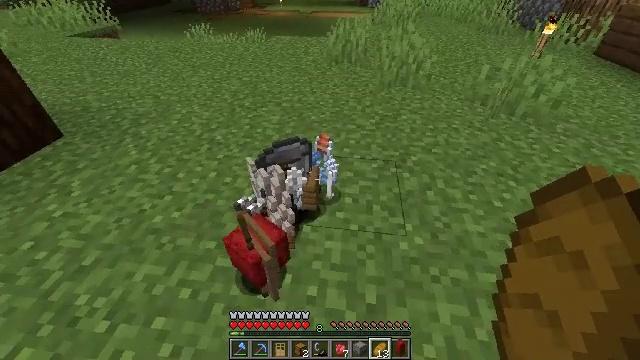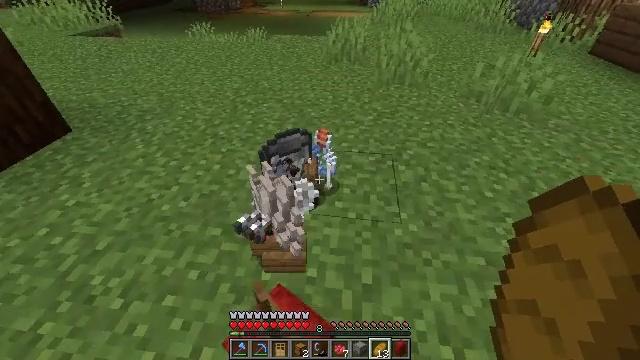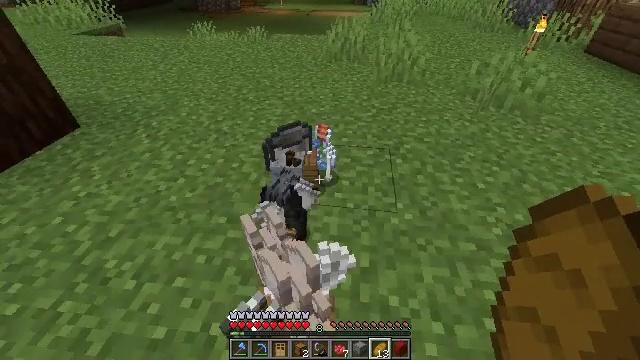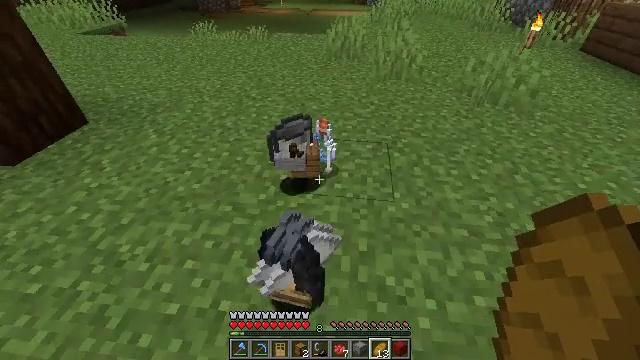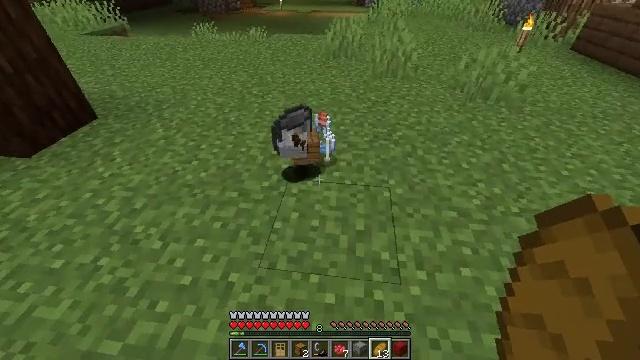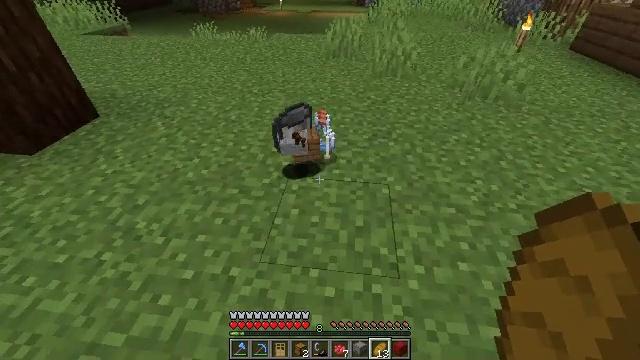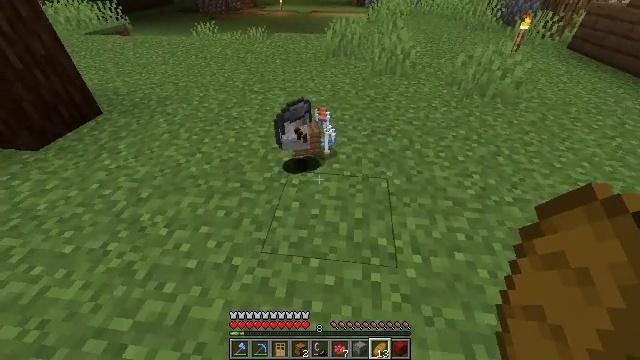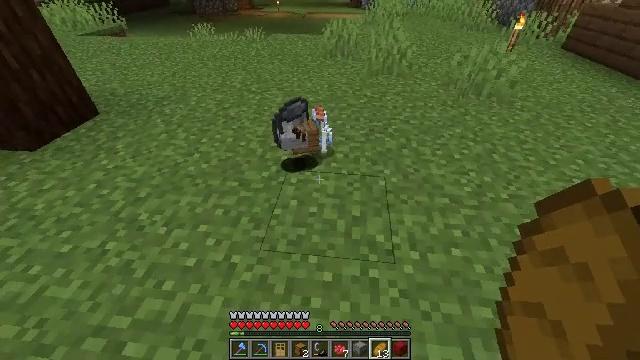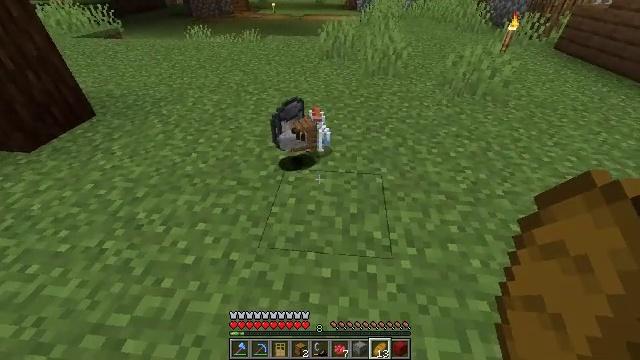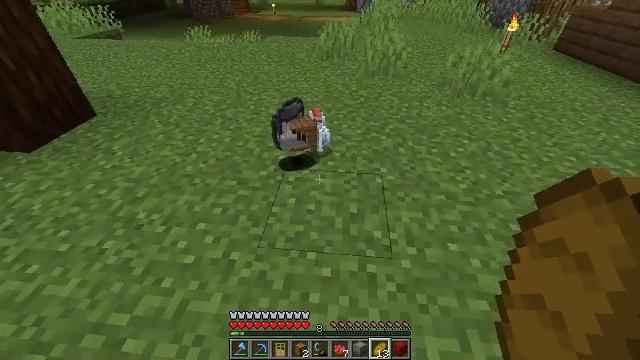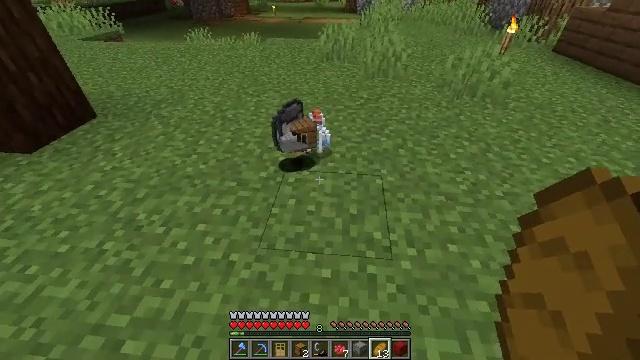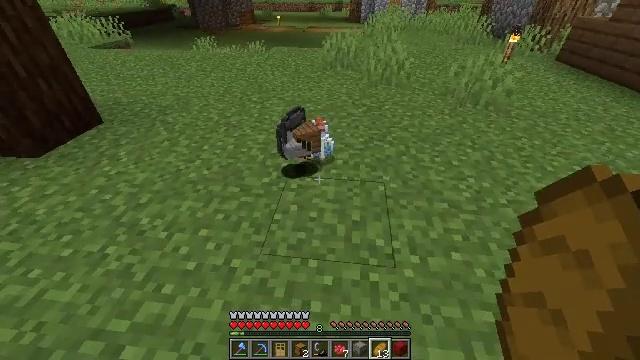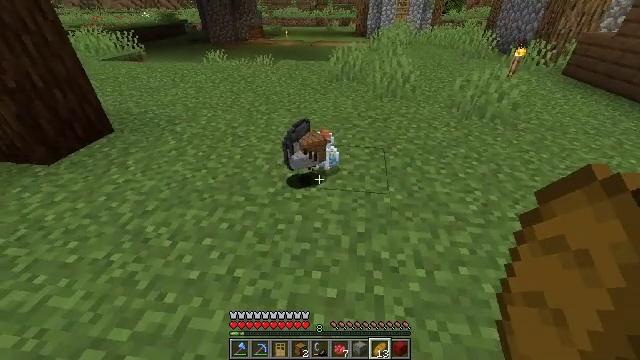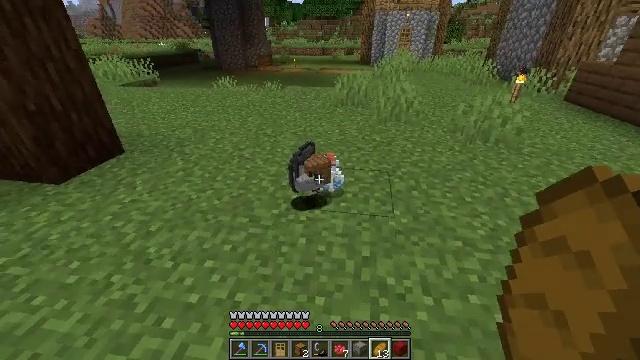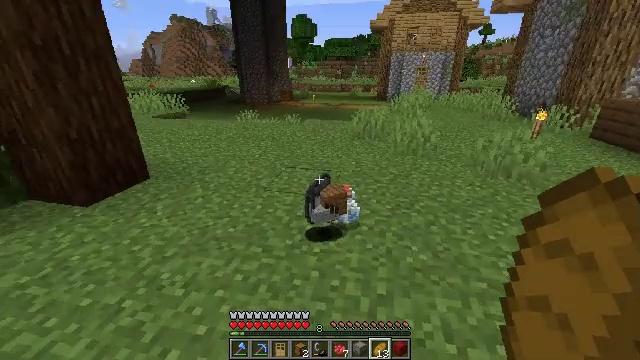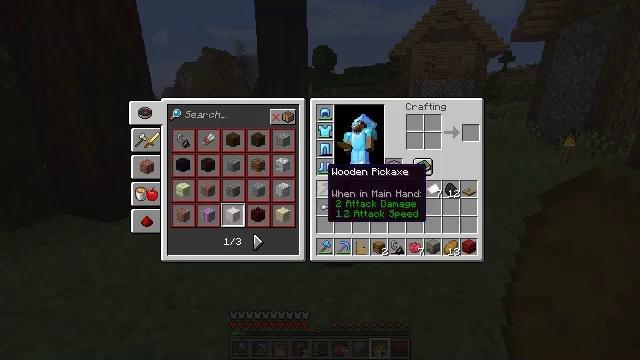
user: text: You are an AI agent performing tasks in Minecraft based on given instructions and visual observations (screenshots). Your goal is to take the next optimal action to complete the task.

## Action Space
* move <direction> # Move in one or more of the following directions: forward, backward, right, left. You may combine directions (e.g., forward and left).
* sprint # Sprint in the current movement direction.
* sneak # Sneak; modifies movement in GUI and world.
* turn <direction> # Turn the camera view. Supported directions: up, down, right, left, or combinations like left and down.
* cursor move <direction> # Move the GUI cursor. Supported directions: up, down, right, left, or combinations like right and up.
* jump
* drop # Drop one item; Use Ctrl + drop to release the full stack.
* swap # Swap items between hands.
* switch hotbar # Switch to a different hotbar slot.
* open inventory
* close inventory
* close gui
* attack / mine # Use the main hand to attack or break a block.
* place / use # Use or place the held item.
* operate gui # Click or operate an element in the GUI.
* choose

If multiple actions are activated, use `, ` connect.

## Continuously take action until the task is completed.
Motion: motion action
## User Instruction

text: Remove a red dye from the inventory.
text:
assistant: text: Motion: move back
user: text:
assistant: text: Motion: move back
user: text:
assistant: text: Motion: move back
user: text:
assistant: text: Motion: no_op
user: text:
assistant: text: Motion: no_op
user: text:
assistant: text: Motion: no_op
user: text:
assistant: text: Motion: no_op
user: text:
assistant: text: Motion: no_op
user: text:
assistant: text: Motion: no_op
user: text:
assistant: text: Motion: no_op
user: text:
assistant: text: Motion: turn up
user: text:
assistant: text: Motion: turn left and up
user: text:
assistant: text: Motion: turn left and up
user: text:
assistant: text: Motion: turn left and up
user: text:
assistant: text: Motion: turn left and up, open inventory
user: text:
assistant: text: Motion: open inventory
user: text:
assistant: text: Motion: open inventory
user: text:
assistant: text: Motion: no_op
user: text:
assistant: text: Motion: cursor move right
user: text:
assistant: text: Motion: cursor move right
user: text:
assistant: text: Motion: cursor move right and down
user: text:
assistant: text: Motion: cursor move right and down
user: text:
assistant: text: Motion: cursor move right and down
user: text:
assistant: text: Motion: cursor move down
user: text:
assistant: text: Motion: cursor move right and down
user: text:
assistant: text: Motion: no_op
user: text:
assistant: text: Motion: sprint
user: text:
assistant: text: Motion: sprint
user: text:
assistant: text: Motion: sprint
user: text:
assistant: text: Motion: sprint, cursor move right